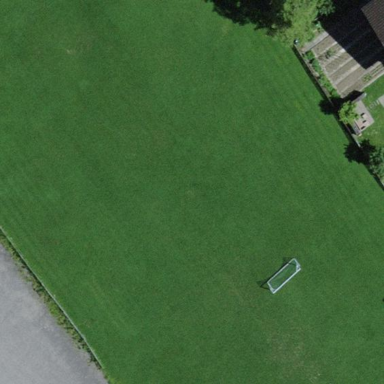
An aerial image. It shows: Soccer pitch with grass surface for leisure and sports.